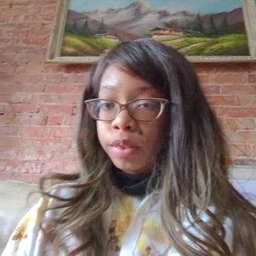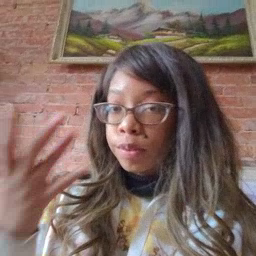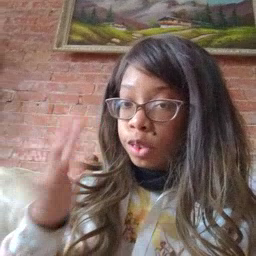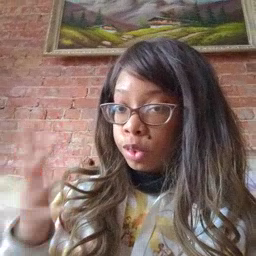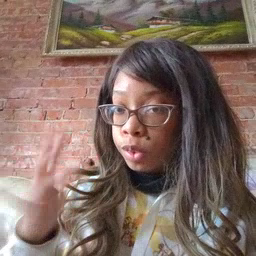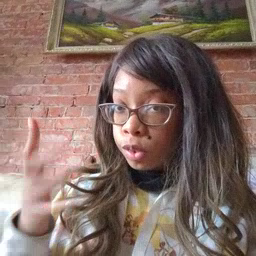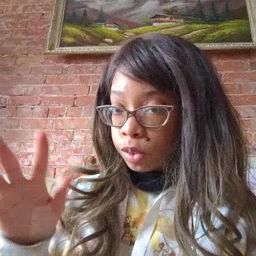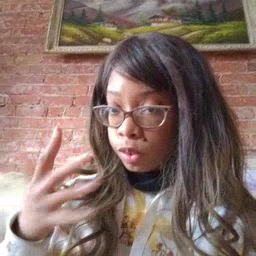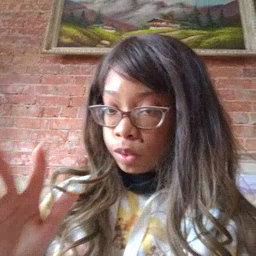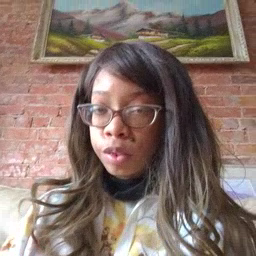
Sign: finish